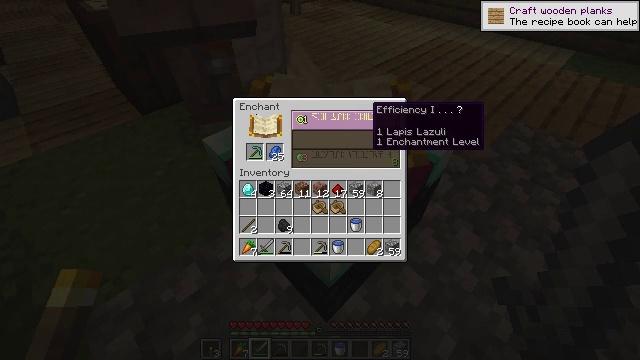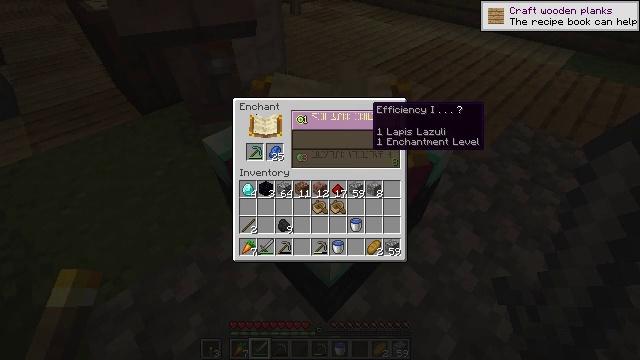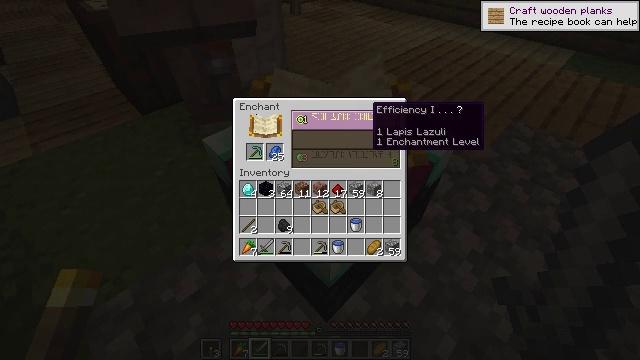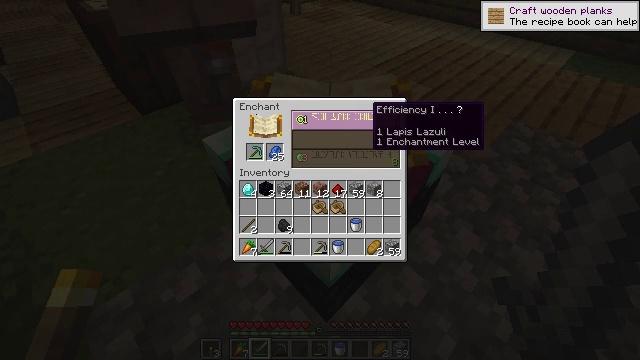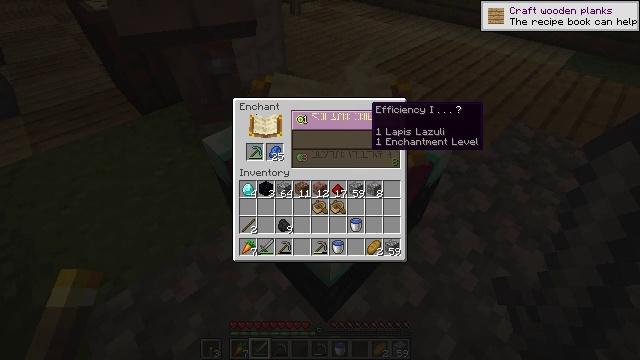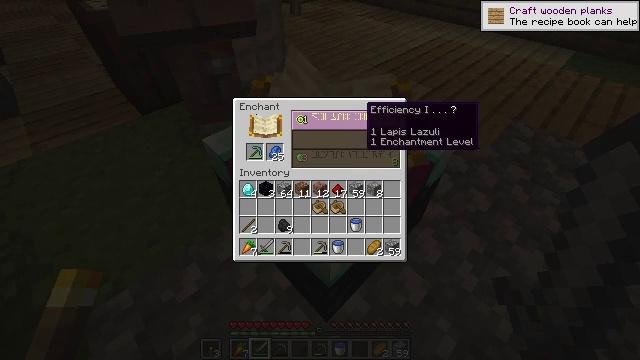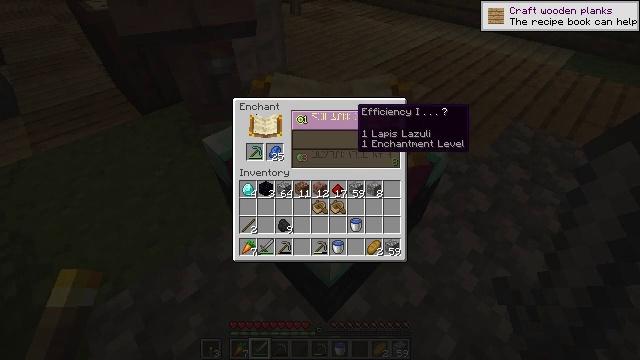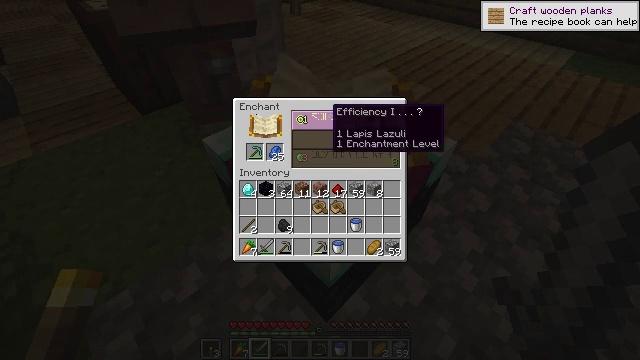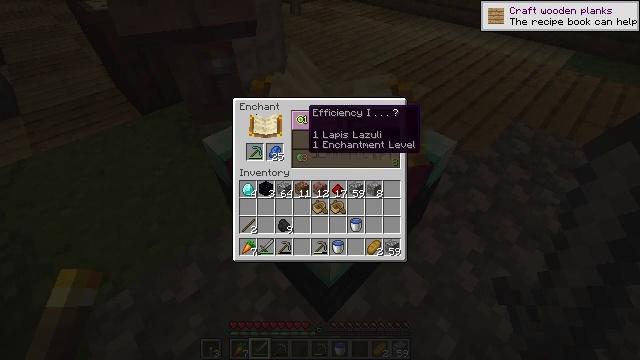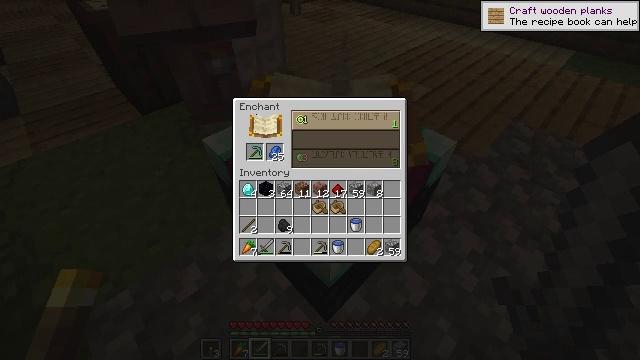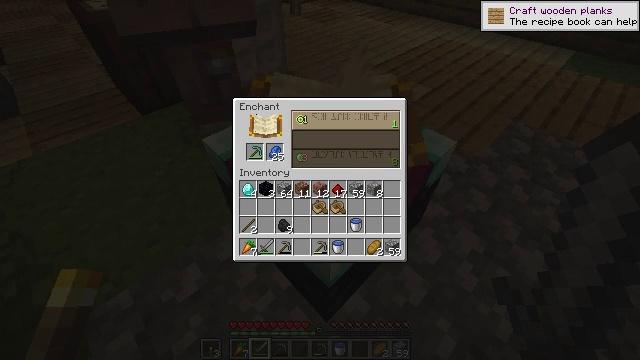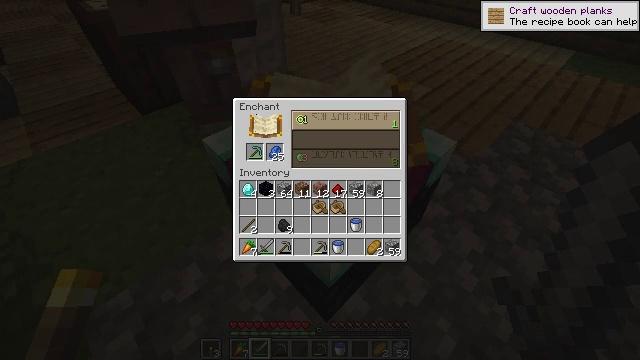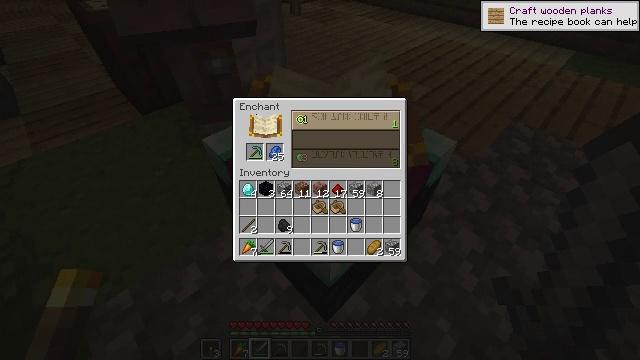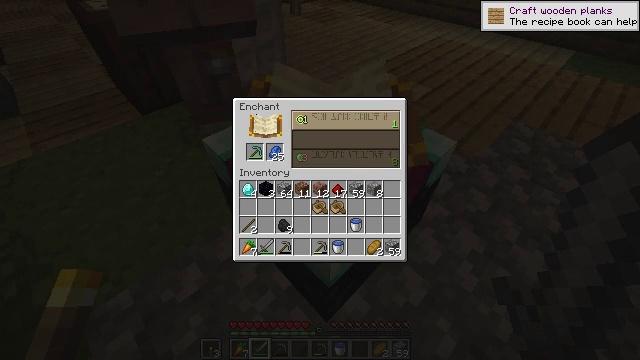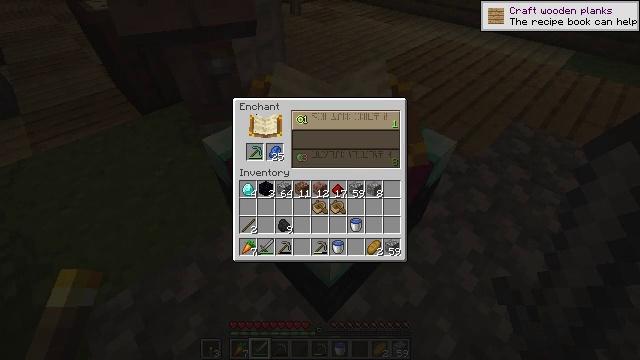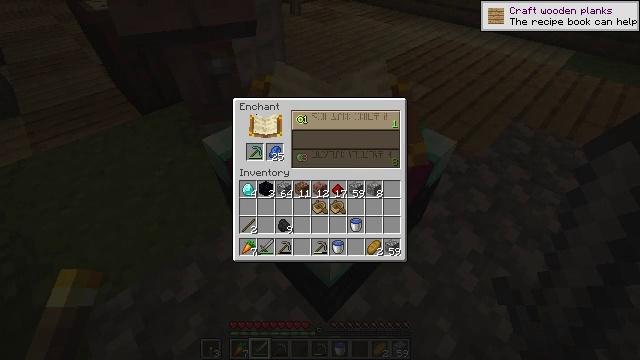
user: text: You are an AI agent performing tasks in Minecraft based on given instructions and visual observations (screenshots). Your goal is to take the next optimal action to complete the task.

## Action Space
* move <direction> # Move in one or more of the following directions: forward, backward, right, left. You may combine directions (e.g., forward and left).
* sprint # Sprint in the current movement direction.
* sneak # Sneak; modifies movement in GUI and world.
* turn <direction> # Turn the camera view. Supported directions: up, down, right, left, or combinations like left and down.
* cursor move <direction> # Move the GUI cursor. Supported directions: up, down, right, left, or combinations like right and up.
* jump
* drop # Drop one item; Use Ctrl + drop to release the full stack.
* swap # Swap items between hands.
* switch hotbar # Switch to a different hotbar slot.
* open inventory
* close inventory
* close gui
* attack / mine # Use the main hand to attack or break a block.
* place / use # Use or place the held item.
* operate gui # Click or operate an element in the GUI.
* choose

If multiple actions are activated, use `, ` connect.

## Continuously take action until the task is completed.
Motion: motion action
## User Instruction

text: Drop a bread.
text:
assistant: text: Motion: no_op
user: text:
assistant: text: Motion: no_op
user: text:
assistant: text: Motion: no_op
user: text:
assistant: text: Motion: no_op
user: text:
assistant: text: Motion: no_op
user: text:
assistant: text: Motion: cursor move left
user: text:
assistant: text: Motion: cursor move left
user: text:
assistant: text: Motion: cursor move left
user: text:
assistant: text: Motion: cursor move left
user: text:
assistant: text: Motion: cursor move left
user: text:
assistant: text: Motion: cursor move left
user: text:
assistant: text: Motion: no_op
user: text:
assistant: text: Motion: no_op
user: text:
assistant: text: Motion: cursor move down
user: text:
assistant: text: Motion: no_op
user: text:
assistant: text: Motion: no_op
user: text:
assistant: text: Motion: no_op
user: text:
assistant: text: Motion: cursor move right
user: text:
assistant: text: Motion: cursor move right
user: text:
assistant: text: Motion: cursor move right
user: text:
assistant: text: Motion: no_op
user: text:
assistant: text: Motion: no_op
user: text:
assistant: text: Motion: no_op
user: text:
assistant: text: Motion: no_op
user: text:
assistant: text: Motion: no_op
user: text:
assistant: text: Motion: no_op
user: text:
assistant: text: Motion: no_op
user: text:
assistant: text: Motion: no_op
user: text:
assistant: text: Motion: no_op
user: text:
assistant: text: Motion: no_op